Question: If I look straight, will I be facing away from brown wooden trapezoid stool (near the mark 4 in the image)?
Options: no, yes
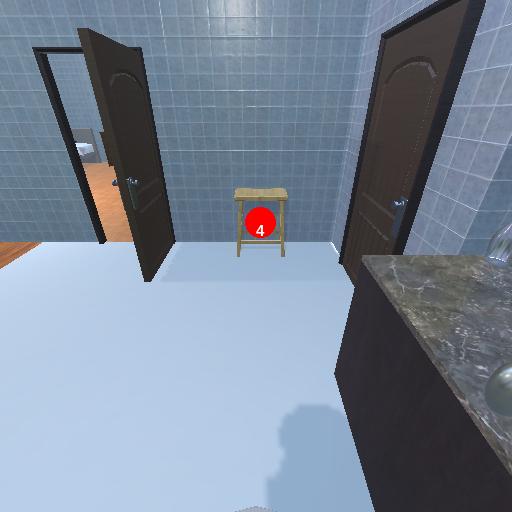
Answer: no